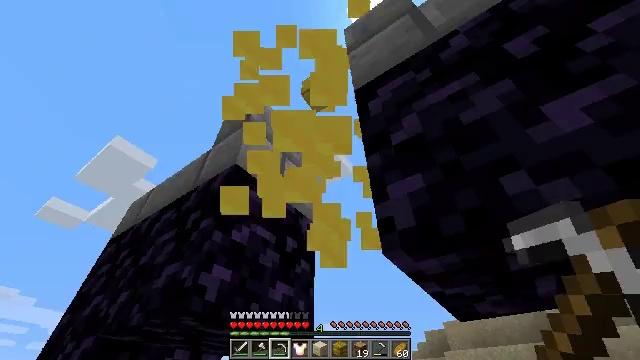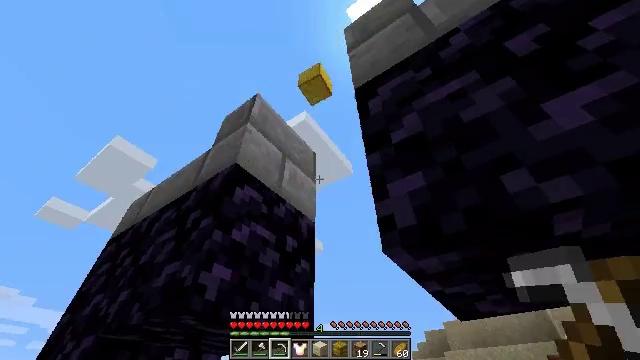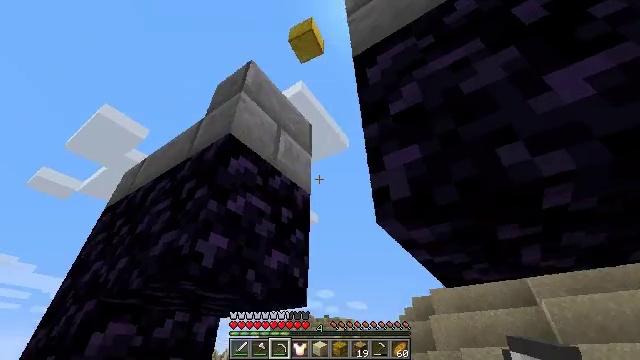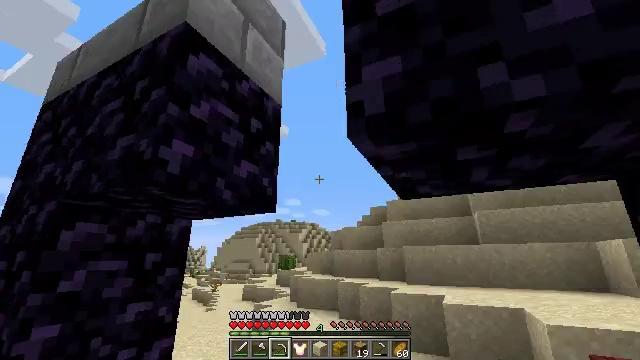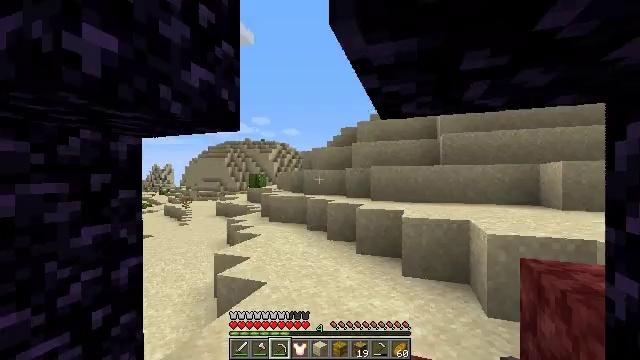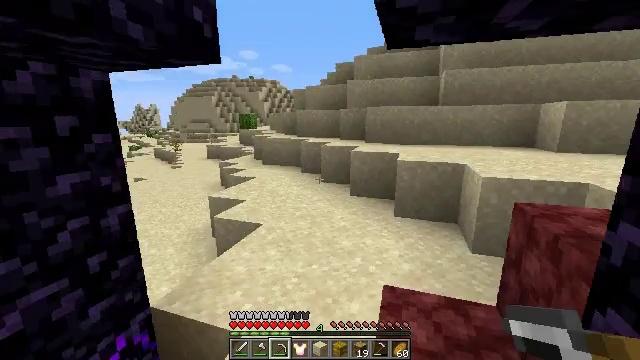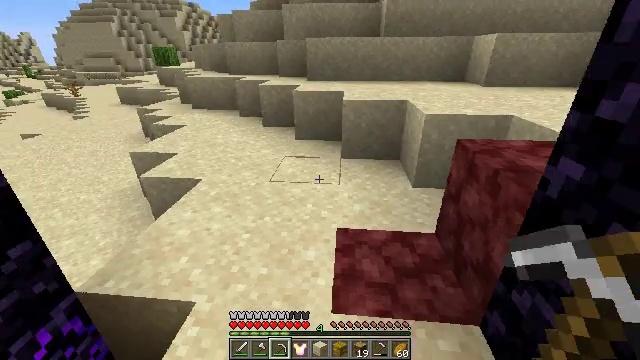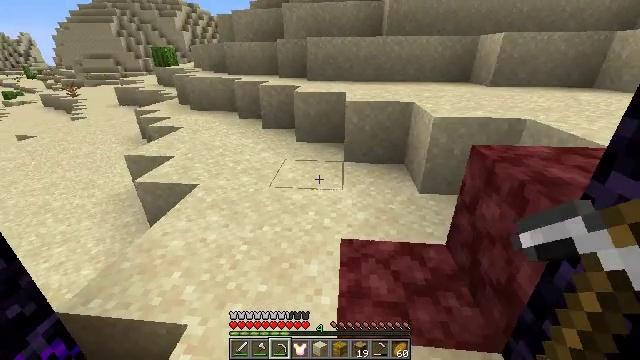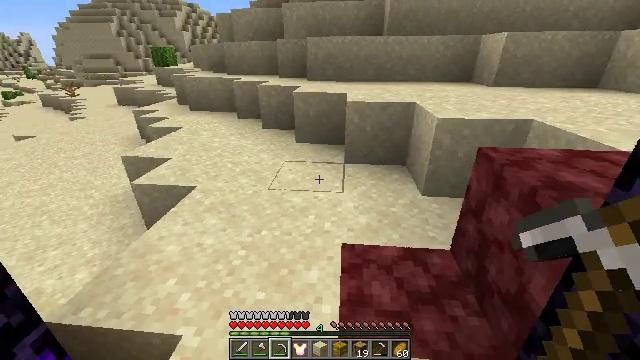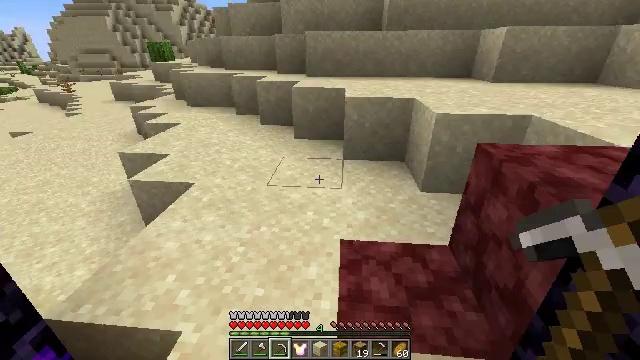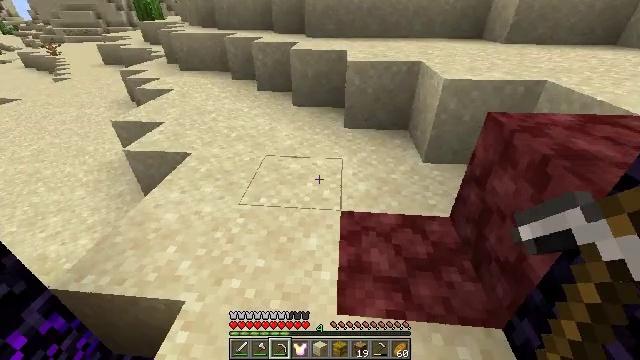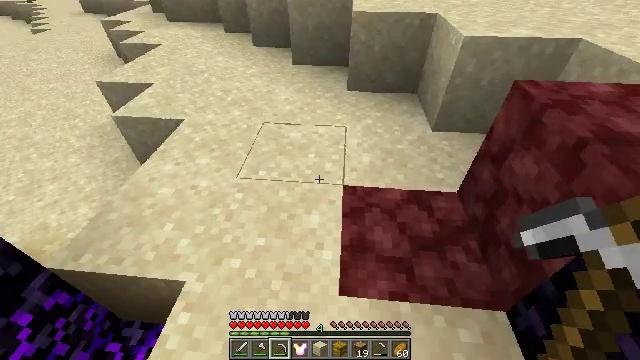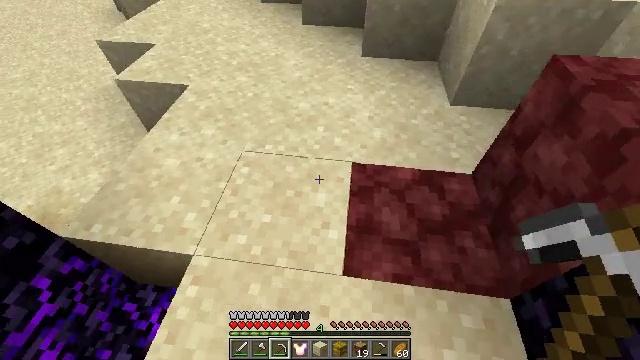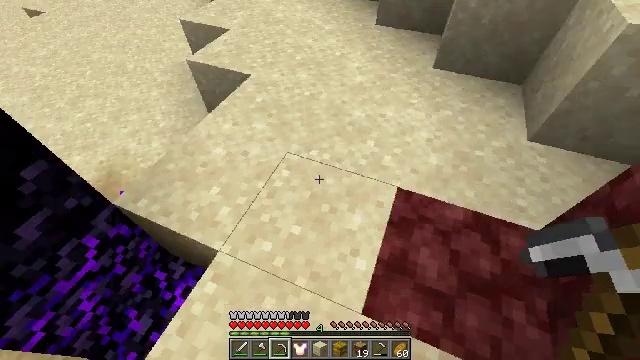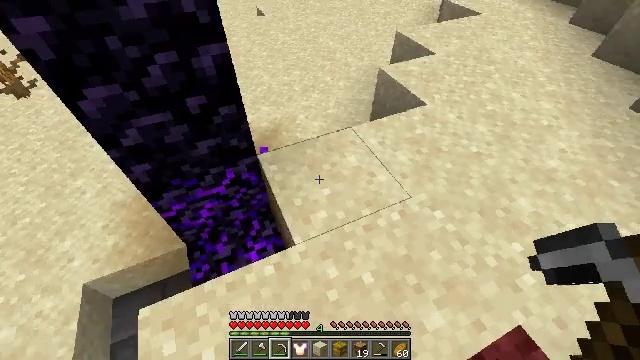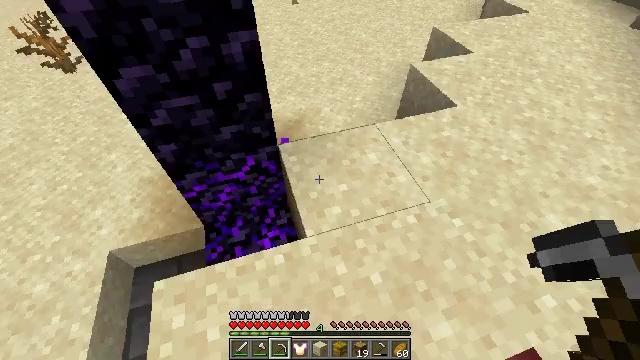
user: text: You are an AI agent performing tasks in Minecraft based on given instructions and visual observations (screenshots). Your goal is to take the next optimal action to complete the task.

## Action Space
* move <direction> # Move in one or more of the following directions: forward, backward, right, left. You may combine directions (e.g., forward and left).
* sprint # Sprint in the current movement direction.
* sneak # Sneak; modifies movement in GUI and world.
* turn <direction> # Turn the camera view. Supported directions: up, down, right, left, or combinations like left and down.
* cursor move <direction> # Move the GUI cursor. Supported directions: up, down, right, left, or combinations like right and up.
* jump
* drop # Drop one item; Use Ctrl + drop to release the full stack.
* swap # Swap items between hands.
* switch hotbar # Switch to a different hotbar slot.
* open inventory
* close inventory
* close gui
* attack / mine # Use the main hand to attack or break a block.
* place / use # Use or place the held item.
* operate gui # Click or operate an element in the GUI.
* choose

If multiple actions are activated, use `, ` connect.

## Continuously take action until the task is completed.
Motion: motion action
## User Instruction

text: Break the sand block.
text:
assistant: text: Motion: no_op
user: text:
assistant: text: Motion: turn right and down
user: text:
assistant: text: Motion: move forward, turn right and down
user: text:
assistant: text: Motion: move forward, turn right and down
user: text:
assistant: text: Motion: move forward, turn right and down
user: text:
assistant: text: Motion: move forward, turn right and down
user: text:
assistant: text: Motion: no_op
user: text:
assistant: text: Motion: no_op
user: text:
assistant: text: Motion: no_op
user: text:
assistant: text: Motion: move forward, turn down
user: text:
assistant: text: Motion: move forward, turn down
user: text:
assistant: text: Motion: move forward, turn left and down
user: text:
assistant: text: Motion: move forward, turn left and down
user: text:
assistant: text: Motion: turn left and up
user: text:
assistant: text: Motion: turn left and down
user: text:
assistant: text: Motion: no_op
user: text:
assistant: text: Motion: move right
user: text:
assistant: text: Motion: move right
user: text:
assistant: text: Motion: move right
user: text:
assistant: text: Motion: move right, turn left
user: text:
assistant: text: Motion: move right, turn left
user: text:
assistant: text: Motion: move right, turn left
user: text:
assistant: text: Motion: turn left
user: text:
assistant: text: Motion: turn left
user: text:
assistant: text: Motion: turn left
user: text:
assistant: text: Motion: no_op
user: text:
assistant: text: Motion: move forward
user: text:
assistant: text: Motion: move forward, turn left
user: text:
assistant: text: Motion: move forward, turn left and up
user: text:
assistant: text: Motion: move forward, turn left